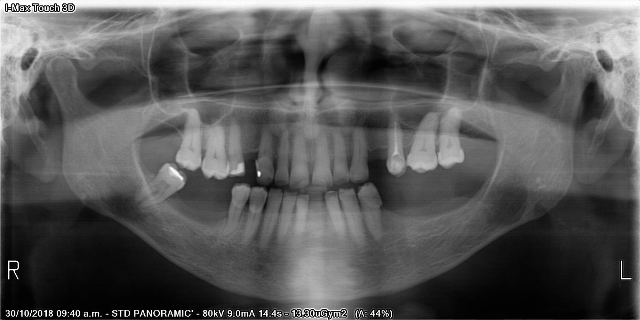
adult